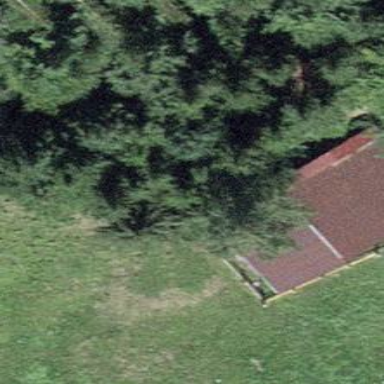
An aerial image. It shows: Barn.